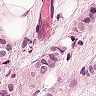
Metastatic tissue present: yes